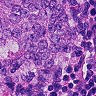
Metastatic tissue present: yes